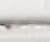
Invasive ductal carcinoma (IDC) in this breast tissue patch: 0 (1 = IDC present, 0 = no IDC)